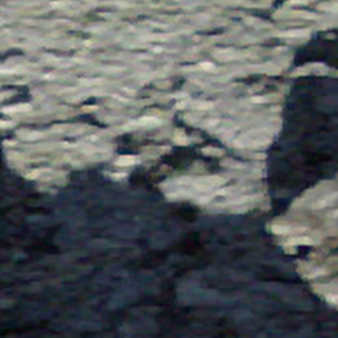
Label: other